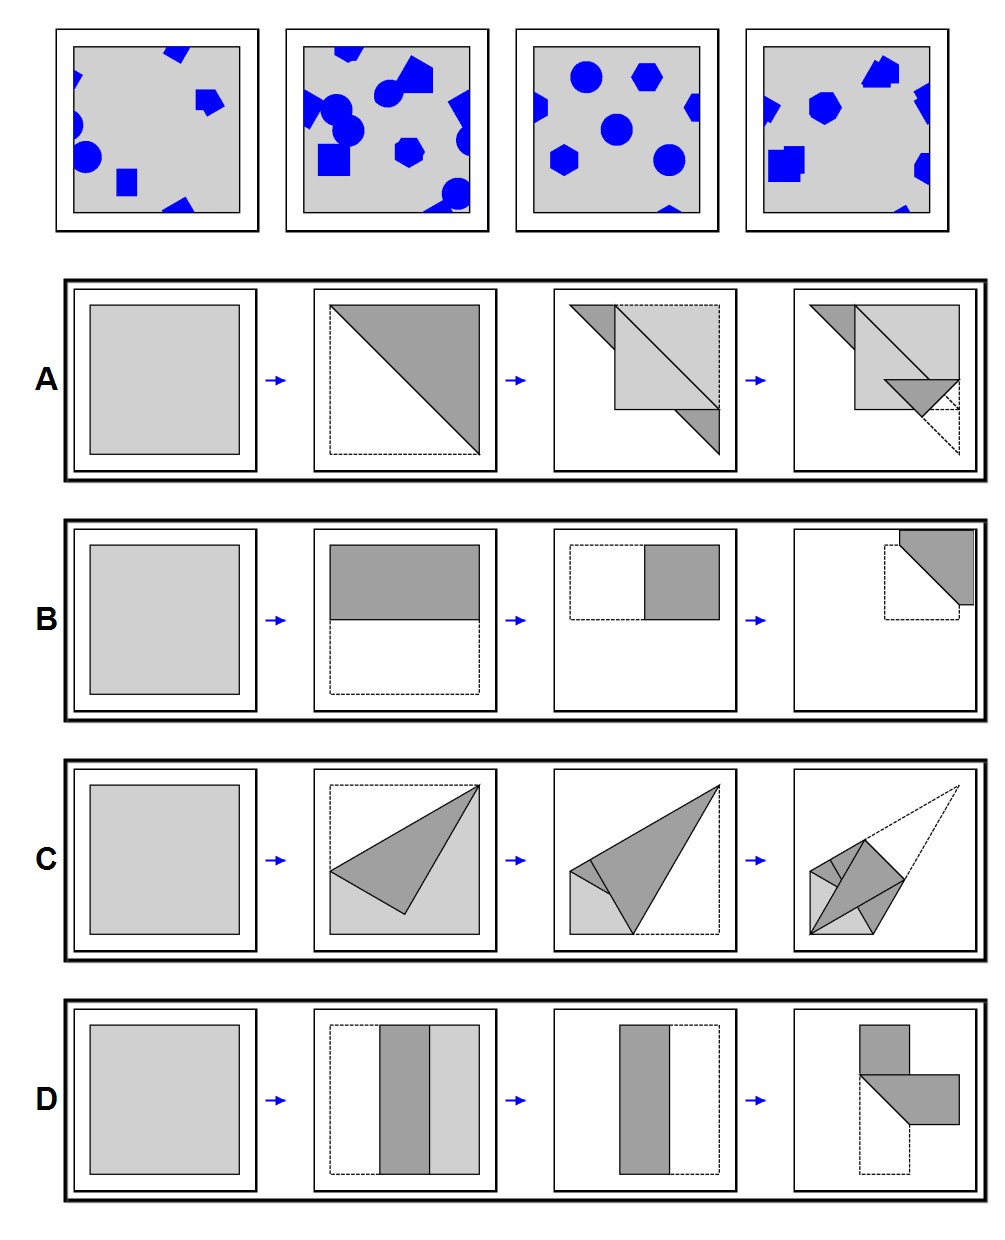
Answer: C